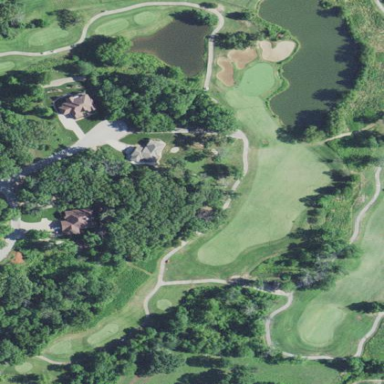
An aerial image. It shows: Rough area on grassy golf course.